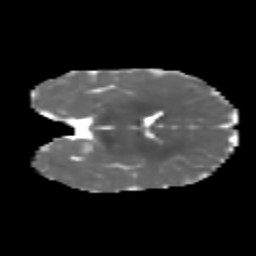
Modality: MD
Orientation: coronal
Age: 6
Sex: female
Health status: healthy